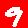
Digit: 9